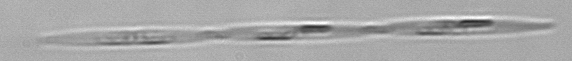
Label: Pseudo-nitzschia